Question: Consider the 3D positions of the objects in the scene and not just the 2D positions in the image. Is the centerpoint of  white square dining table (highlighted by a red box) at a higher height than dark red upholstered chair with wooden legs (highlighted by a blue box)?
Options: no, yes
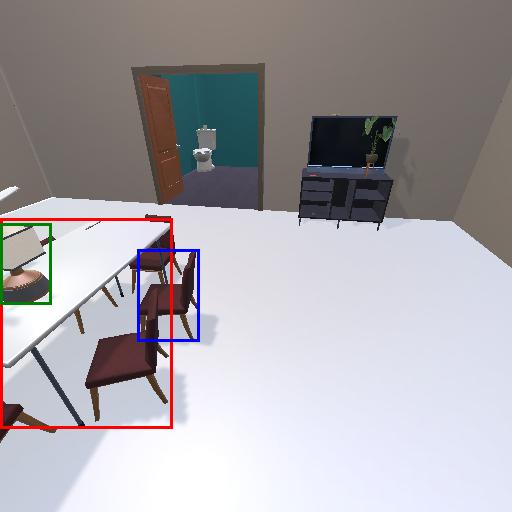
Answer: no